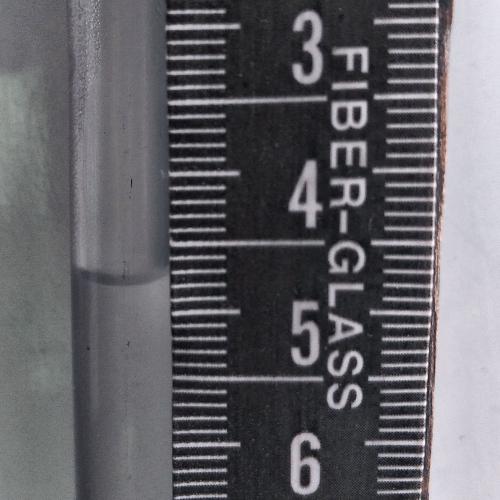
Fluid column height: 4.7 cm